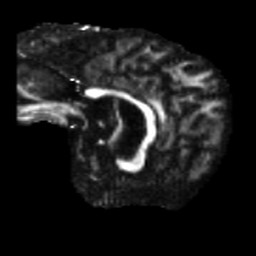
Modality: FA
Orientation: sagittal
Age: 68
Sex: male
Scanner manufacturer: siemens
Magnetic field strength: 3 T
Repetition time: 5.47 s
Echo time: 0.0854 s